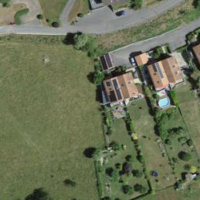
EUNIS habitat code: 24
Species observed at this site:
Humulus lupulus